Question: I have a combo Box In which I made a collection of dates from 1 to 31
and also I have a checklist box in which I made a collection of month
from Jan to Dec.
Now I have to put validation on date that if user select 31 and select month Jan, Feb, Mar then a message popup and
inform them 31 does not exist in February

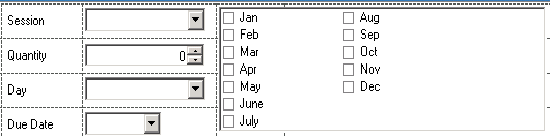
Answer: You want the <URL> method:
'''
public bool IsDateValid(int year, int month, int day) {
return day <= DateTime.DaysInMonth(year, month);
}
'''
I'm assuming that the 'year' and 'month' values will always be sensible, and that 'day' will always be greater than or equal to 1. You could easily add argument validation. I'm also assuming that you already have the month as a number, rather than just a name. (Differentiate between the display format of a value and the underlying value.)
Note that you'll need a year picker, otherwise you won't know whether February 29th is valid or not.
(And as Mitch says, it would be better to design a UI where invalid choices simply don't appear, ideally.)